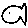
Label: fish